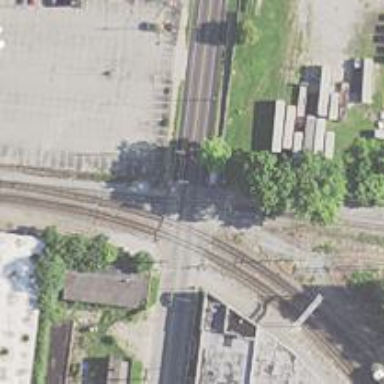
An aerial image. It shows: Level crossing with lights at railway intersection.